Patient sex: F
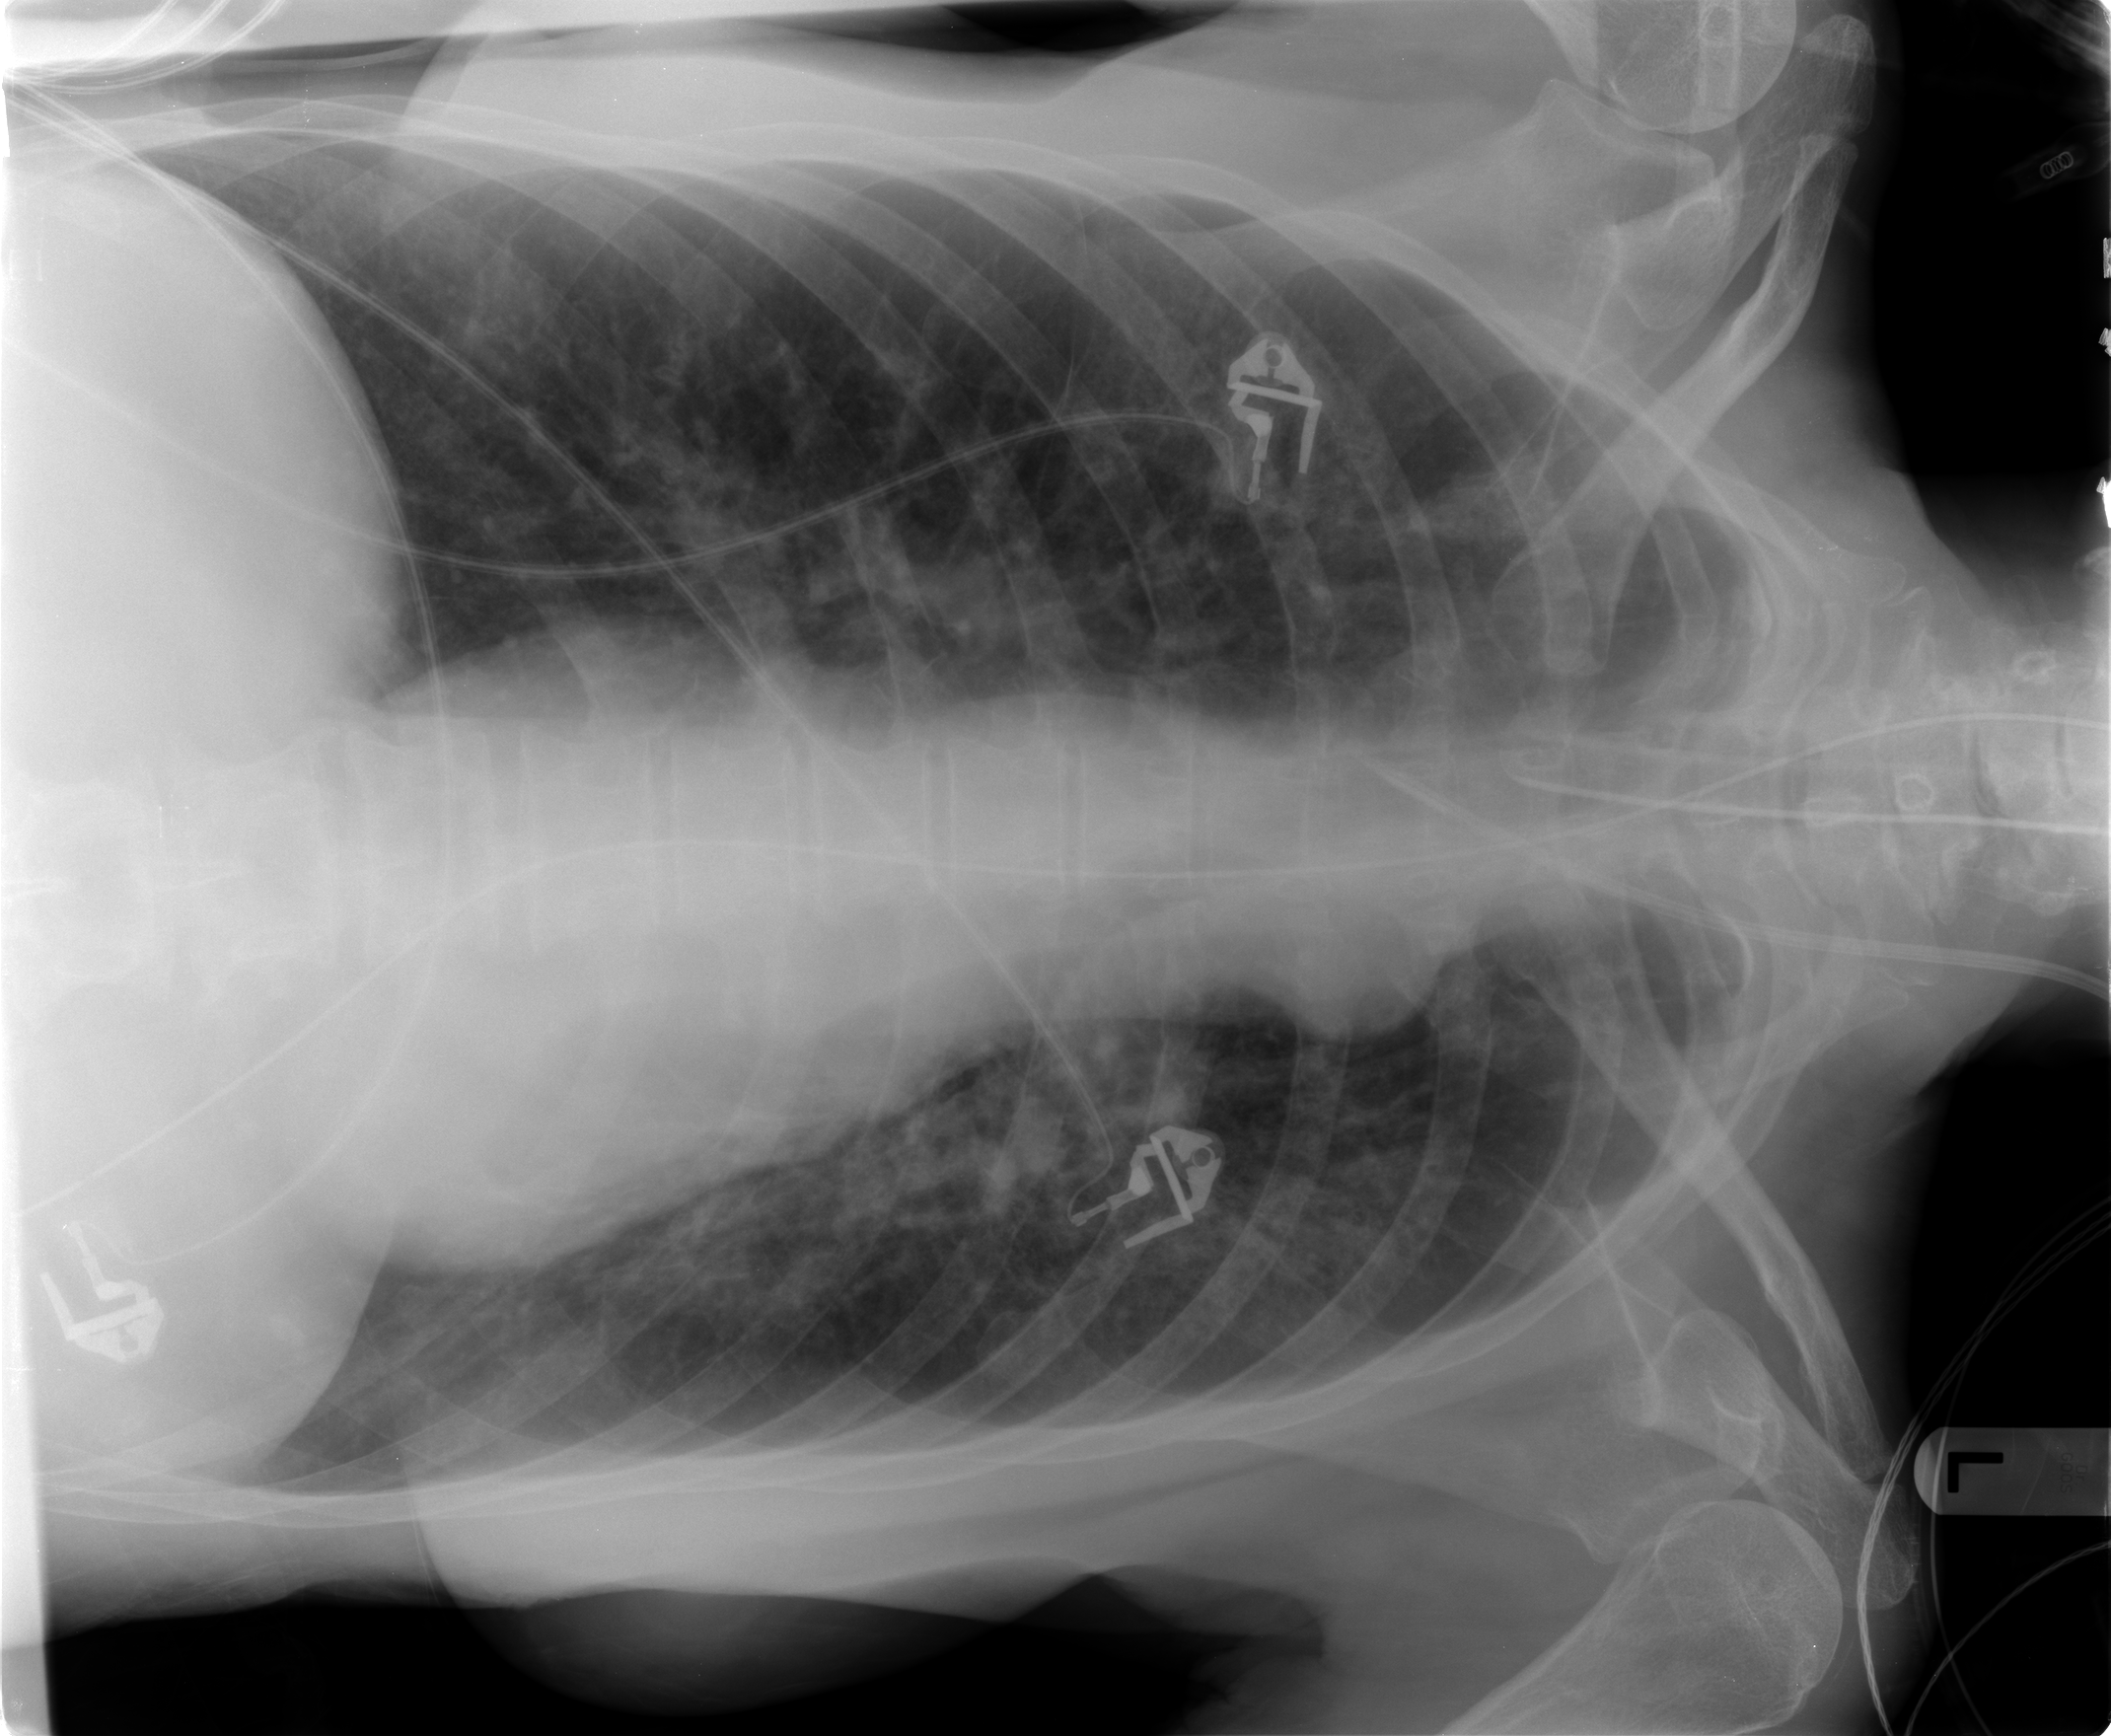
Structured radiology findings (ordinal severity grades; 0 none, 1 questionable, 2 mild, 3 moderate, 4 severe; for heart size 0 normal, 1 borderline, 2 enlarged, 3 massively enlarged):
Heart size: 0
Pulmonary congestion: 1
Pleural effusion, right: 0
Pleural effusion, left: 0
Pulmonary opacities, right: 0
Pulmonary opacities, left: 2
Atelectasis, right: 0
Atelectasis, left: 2